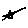
Label: house